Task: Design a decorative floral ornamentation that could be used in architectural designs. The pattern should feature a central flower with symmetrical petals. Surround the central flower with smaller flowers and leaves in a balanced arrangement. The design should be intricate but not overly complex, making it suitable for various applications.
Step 972:
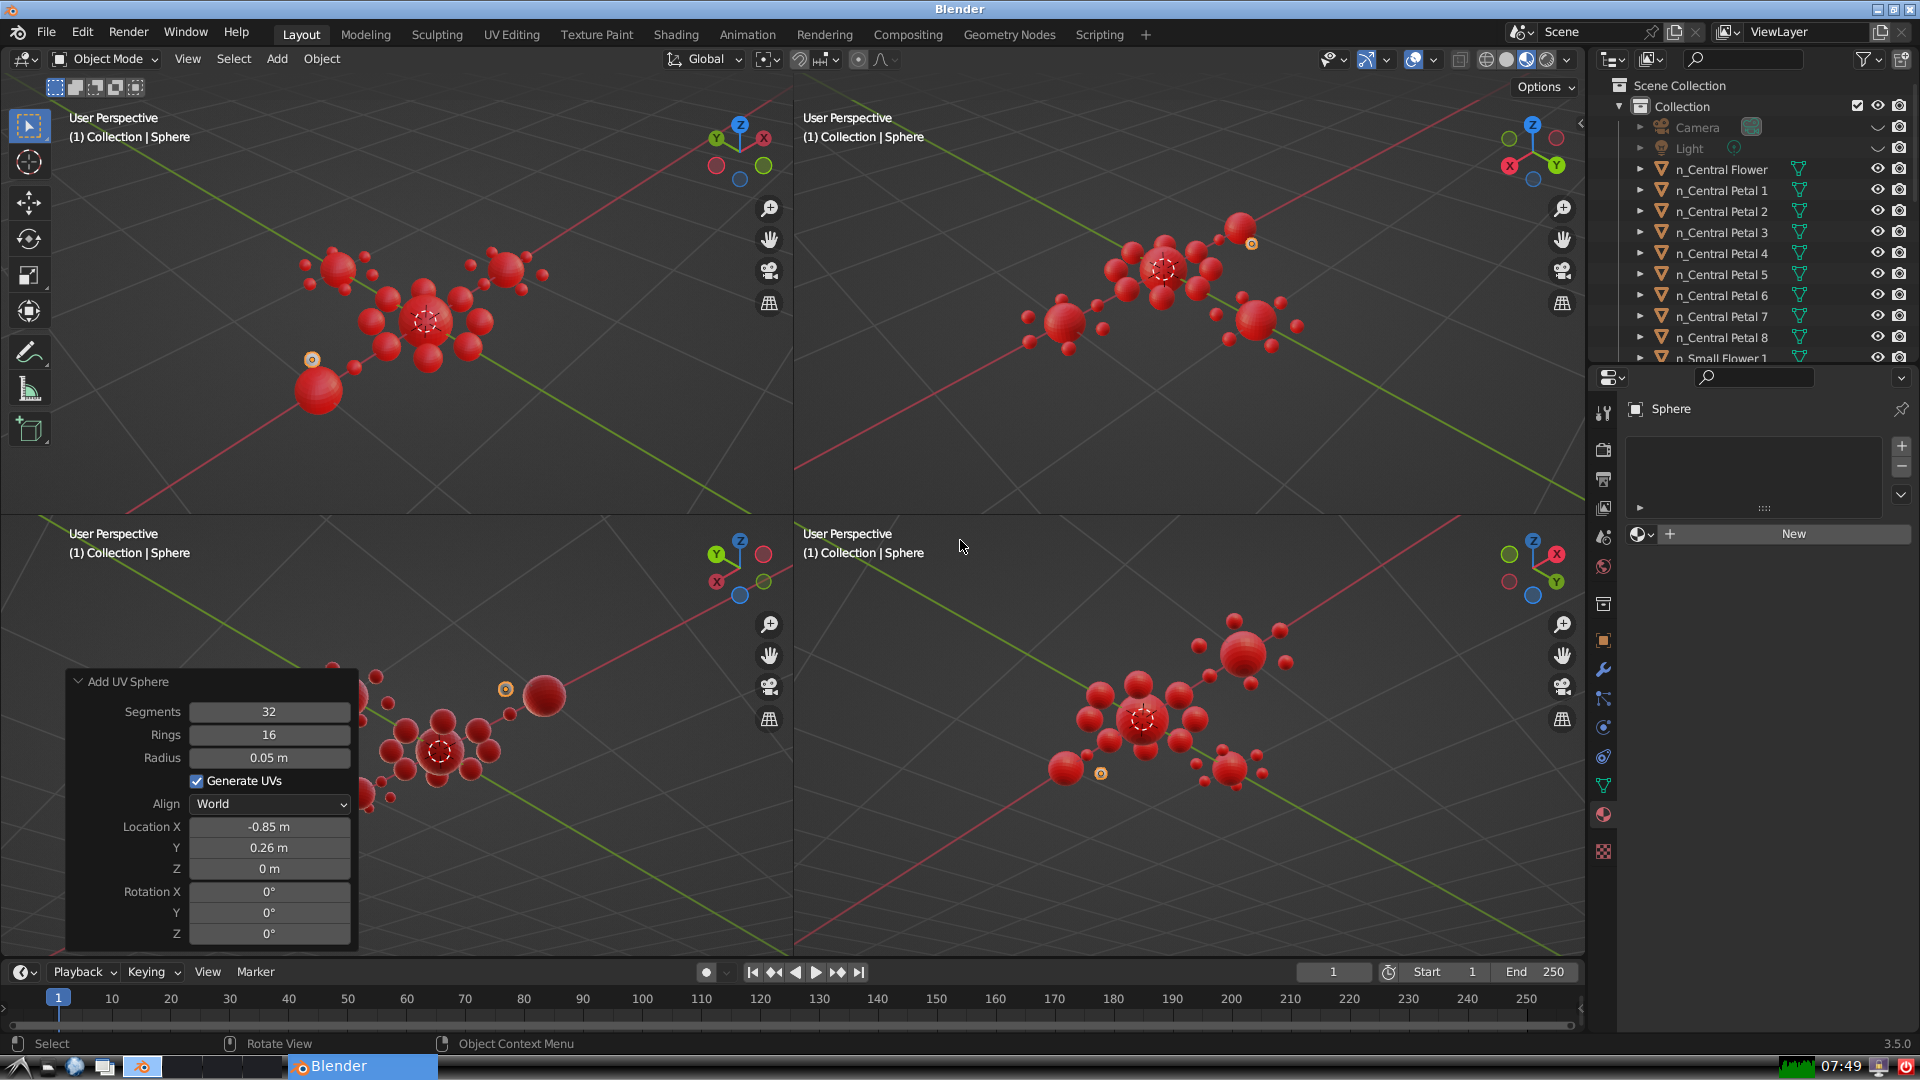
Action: {"mouse_move": [1608, 631]}